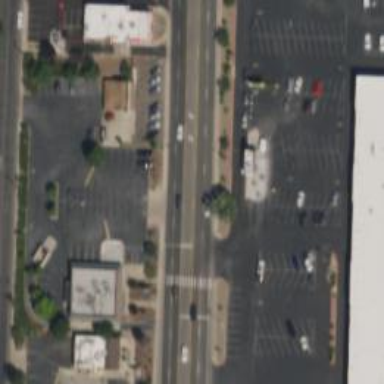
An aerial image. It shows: Primary road with asphalt surface. There is separate sidewalk.